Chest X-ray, AP view. Patient: 33 years old, sex M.
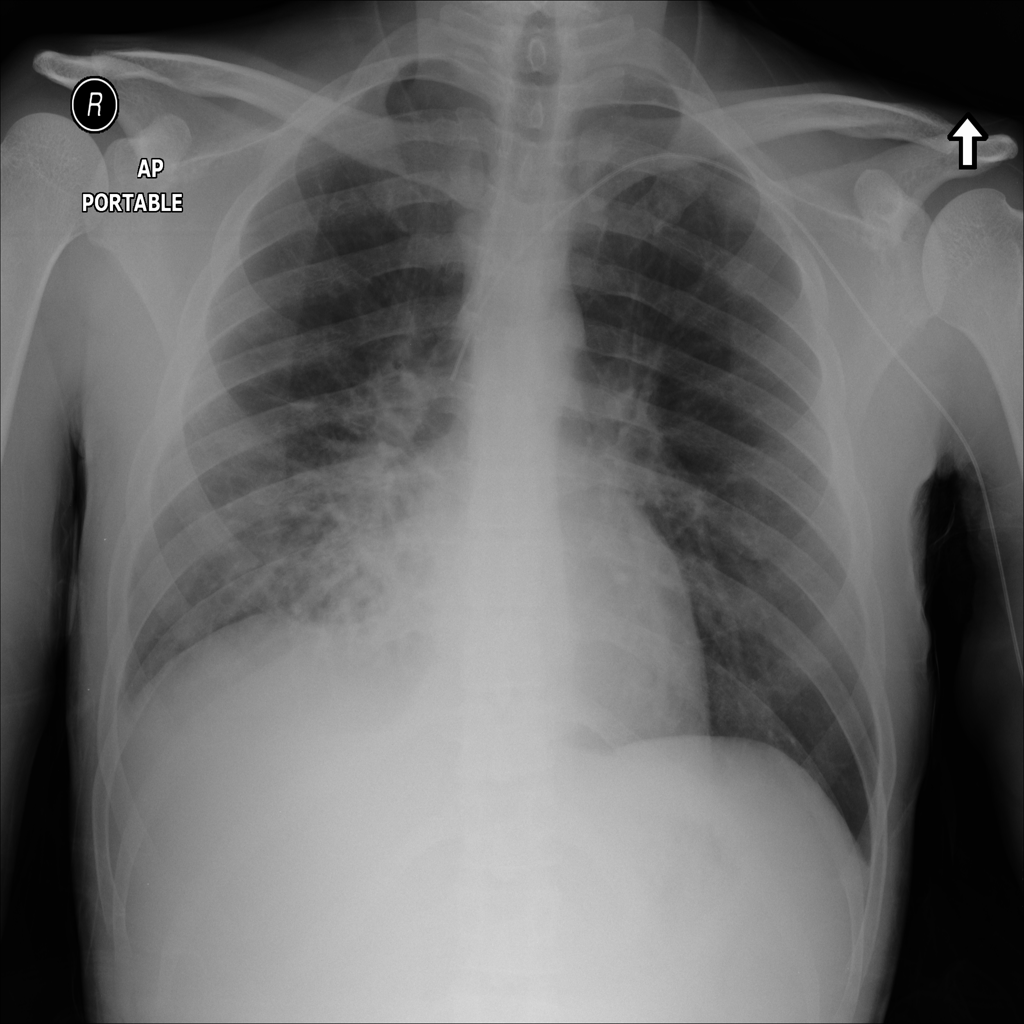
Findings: No Finding